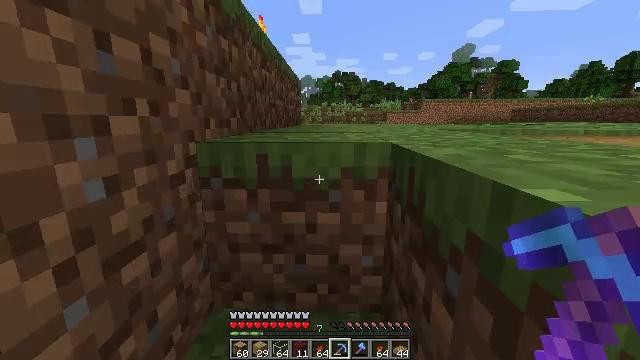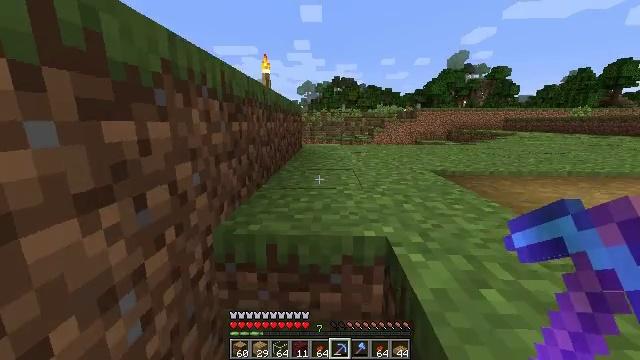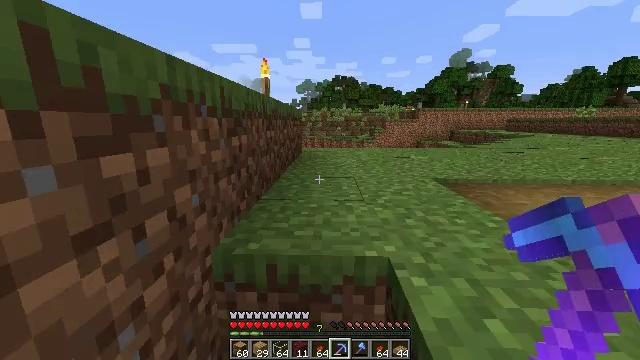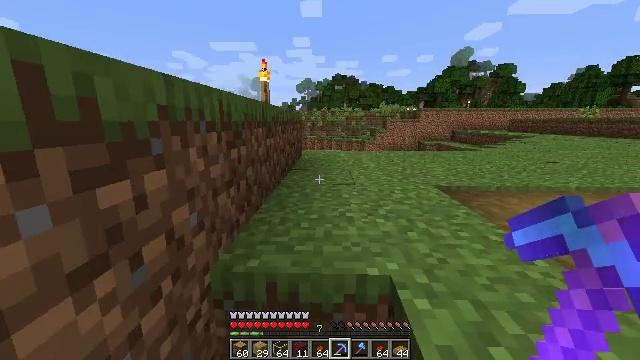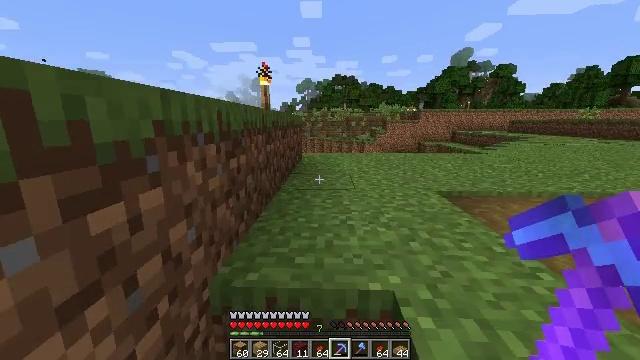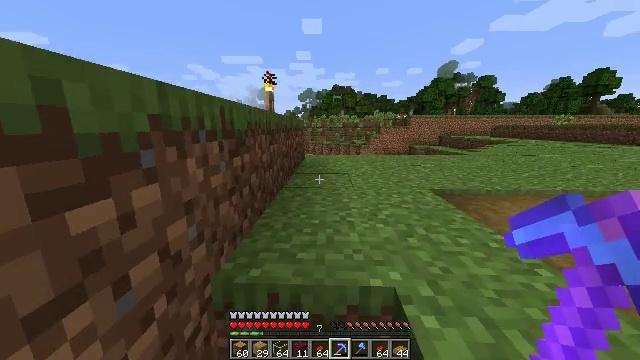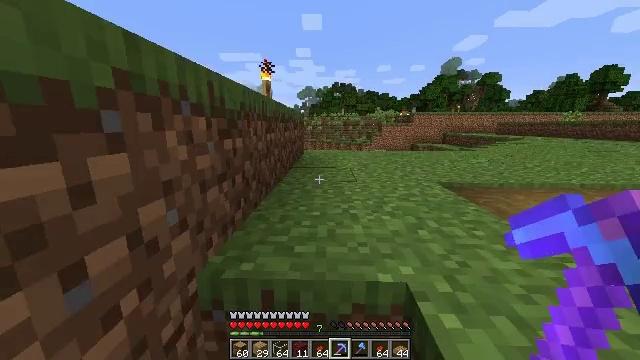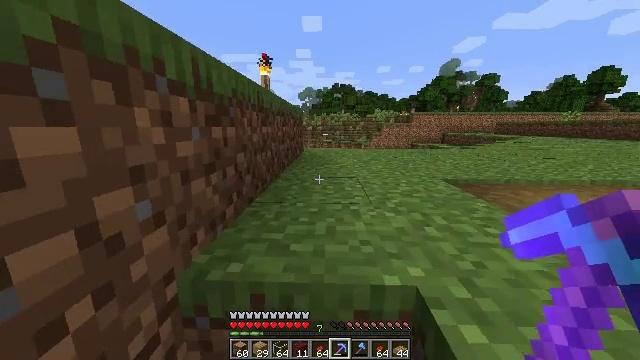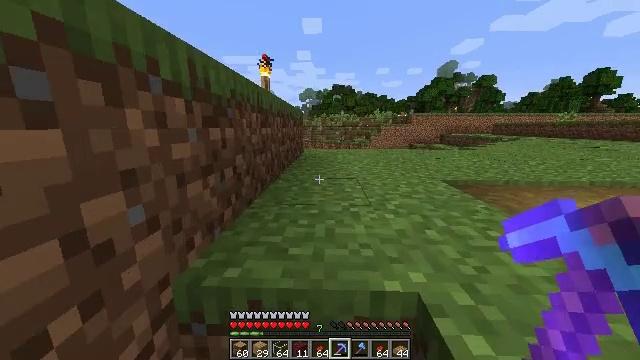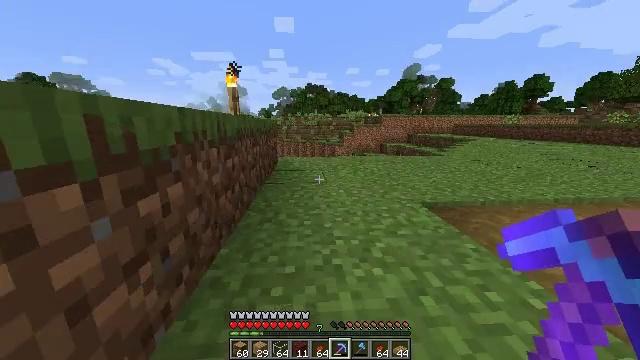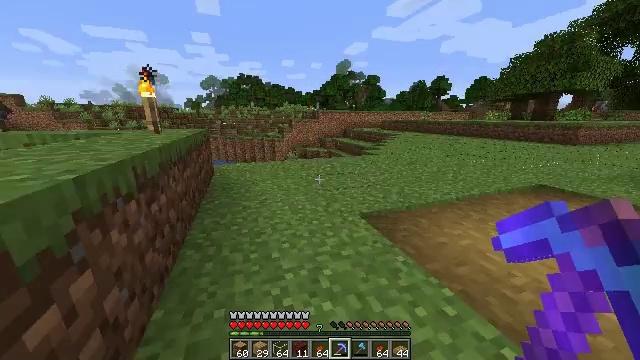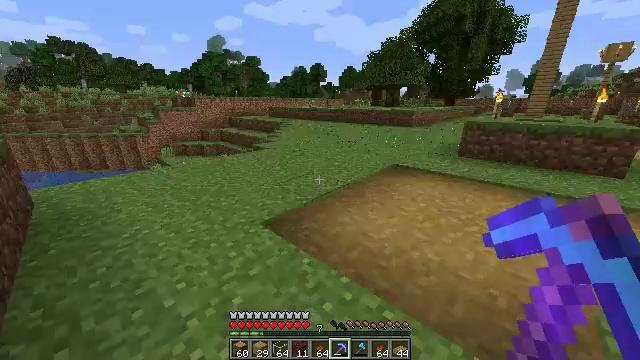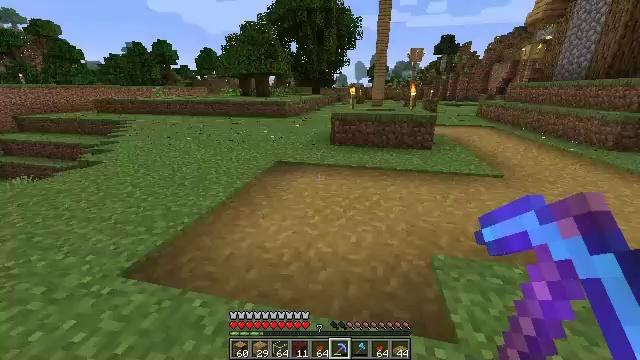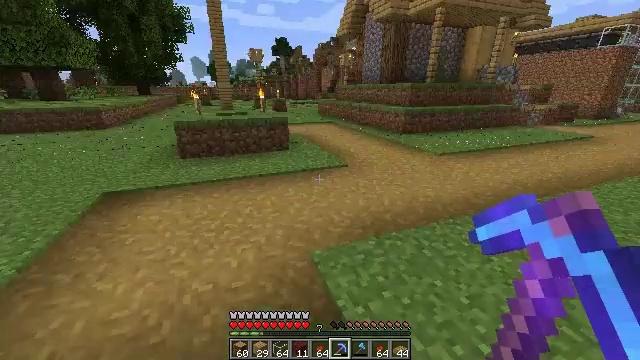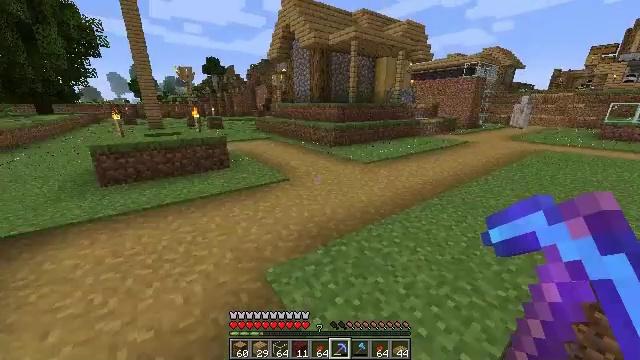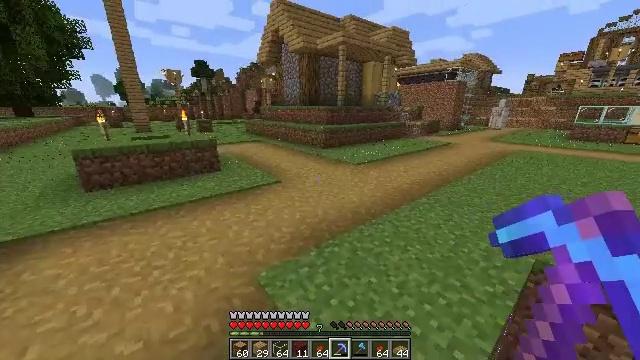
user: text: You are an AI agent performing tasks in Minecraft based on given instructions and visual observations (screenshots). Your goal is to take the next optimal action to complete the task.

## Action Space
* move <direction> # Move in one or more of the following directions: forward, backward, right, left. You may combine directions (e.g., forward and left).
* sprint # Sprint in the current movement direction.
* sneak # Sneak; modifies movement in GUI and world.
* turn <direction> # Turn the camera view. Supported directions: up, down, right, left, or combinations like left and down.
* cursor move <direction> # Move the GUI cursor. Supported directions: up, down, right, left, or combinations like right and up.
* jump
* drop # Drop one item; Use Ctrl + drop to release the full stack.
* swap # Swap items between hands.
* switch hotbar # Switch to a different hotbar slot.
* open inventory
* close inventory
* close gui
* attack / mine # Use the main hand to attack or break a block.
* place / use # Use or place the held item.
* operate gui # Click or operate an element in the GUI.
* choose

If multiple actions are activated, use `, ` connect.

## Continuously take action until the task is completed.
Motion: motion action
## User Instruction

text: Craft iron bars.
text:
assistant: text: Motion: move forward, jump
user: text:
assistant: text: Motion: move forward, jump
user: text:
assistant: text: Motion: move forward, sprint, jump
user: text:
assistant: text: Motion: move forward, sprint, jump
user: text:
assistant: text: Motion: move forward, sprint, jump
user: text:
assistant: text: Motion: move forward, sprint, jump
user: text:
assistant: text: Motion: move forward, jump
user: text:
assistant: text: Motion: move forward, jump
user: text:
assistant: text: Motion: move forward, sprint, turn right, jump
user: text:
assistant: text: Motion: move forward, sprint, turn right and down, jump
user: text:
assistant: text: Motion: move forward, sprint, turn right and down, jump
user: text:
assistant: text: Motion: move forward, sprint, turn right and down, jump
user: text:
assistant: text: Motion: move forward, turn right, jump
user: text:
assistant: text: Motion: move forward, turn right and up, jump
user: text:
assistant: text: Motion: move forward, sprint, turn right, jump
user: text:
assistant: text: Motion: move forward, sprint, jump
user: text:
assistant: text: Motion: move forward, sprint, jump
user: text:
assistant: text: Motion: move forward, sprint, jump
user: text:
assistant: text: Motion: move forward, jump
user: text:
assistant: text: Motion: move forward, jump
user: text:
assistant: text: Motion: move forward, jump
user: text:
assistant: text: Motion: move forward, sprint, turn right, jump
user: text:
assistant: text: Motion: move forward, sprint, turn right and up, jump
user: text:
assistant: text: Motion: move forward, sprint, turn right and up, jump
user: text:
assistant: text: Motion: move forward, sprint, turn right and up, jump
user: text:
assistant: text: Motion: move forward, turn right, jump
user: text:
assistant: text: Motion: move forward, turn right, jump
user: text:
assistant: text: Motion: move forward, sprint, turn right, jump
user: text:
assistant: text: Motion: move forward, sprint, turn right, jump
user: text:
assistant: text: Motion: move forward, sprint, turn right, jump